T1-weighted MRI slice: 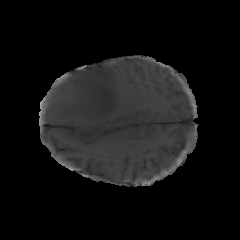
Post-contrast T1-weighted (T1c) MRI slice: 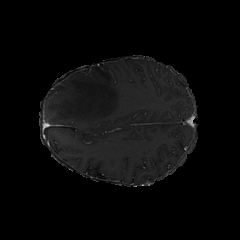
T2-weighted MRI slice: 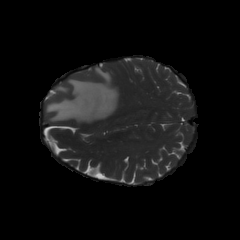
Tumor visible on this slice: yes